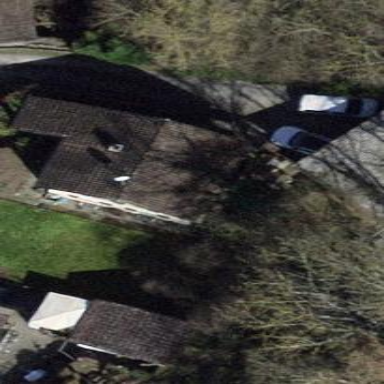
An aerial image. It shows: Building with tiled roof.